Question: '''
<TabControl>
<TabItem Header="Order overzicht">
<DataGrid HorizontalAlignment="Left" Height="22" VerticalAlignment="Top" Width="98"/>
<DataGrid HorizontalAlignment="Left" Height="22" VerticalAlignment="Top" Width="98"/>
</TabItem>
<TabItem Header="Analyse">
<DataGrid HorizontalAlignment="Left" Height="22" VerticalAlignment="Top" Width="98"/>
</TabItem>
</TabControl>
'''
When adding 2 datagrids to a single tabitem, it gives an error that says 'The property "Content" is set more than once.'
What is the proper way to bypass this?
It should look like this

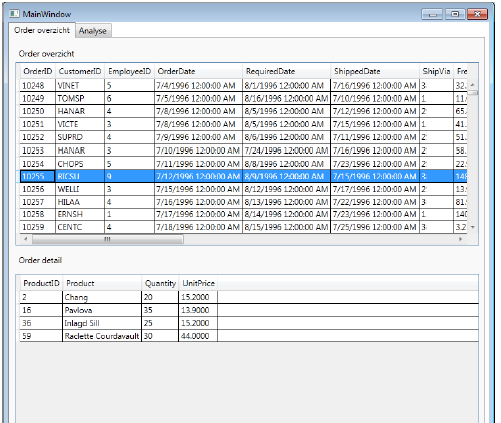
Answer: you need to place DataGrid in some panel, e.g. Grid with 2 rows. Panels can contains multiple element.
'''
<TabItem Header="Order overzicht">
<Grid>
<Grid.RowDefinitions>
<RowDefinition Height="*"/>
<RowDefinition Height="*"/>
</Grid.RowDefinitions>
<DataGrid Grid.Row="0" HorizontalAlignment="Left" Height="22" VerticalAlignment="Top" Width="98"/>
<DataGrid Grid.Row="1" HorizontalAlignment="Left" Height="22" VerticalAlignment="Top" Width="98"/>
</Grid>
</TabItem>
'''